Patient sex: F
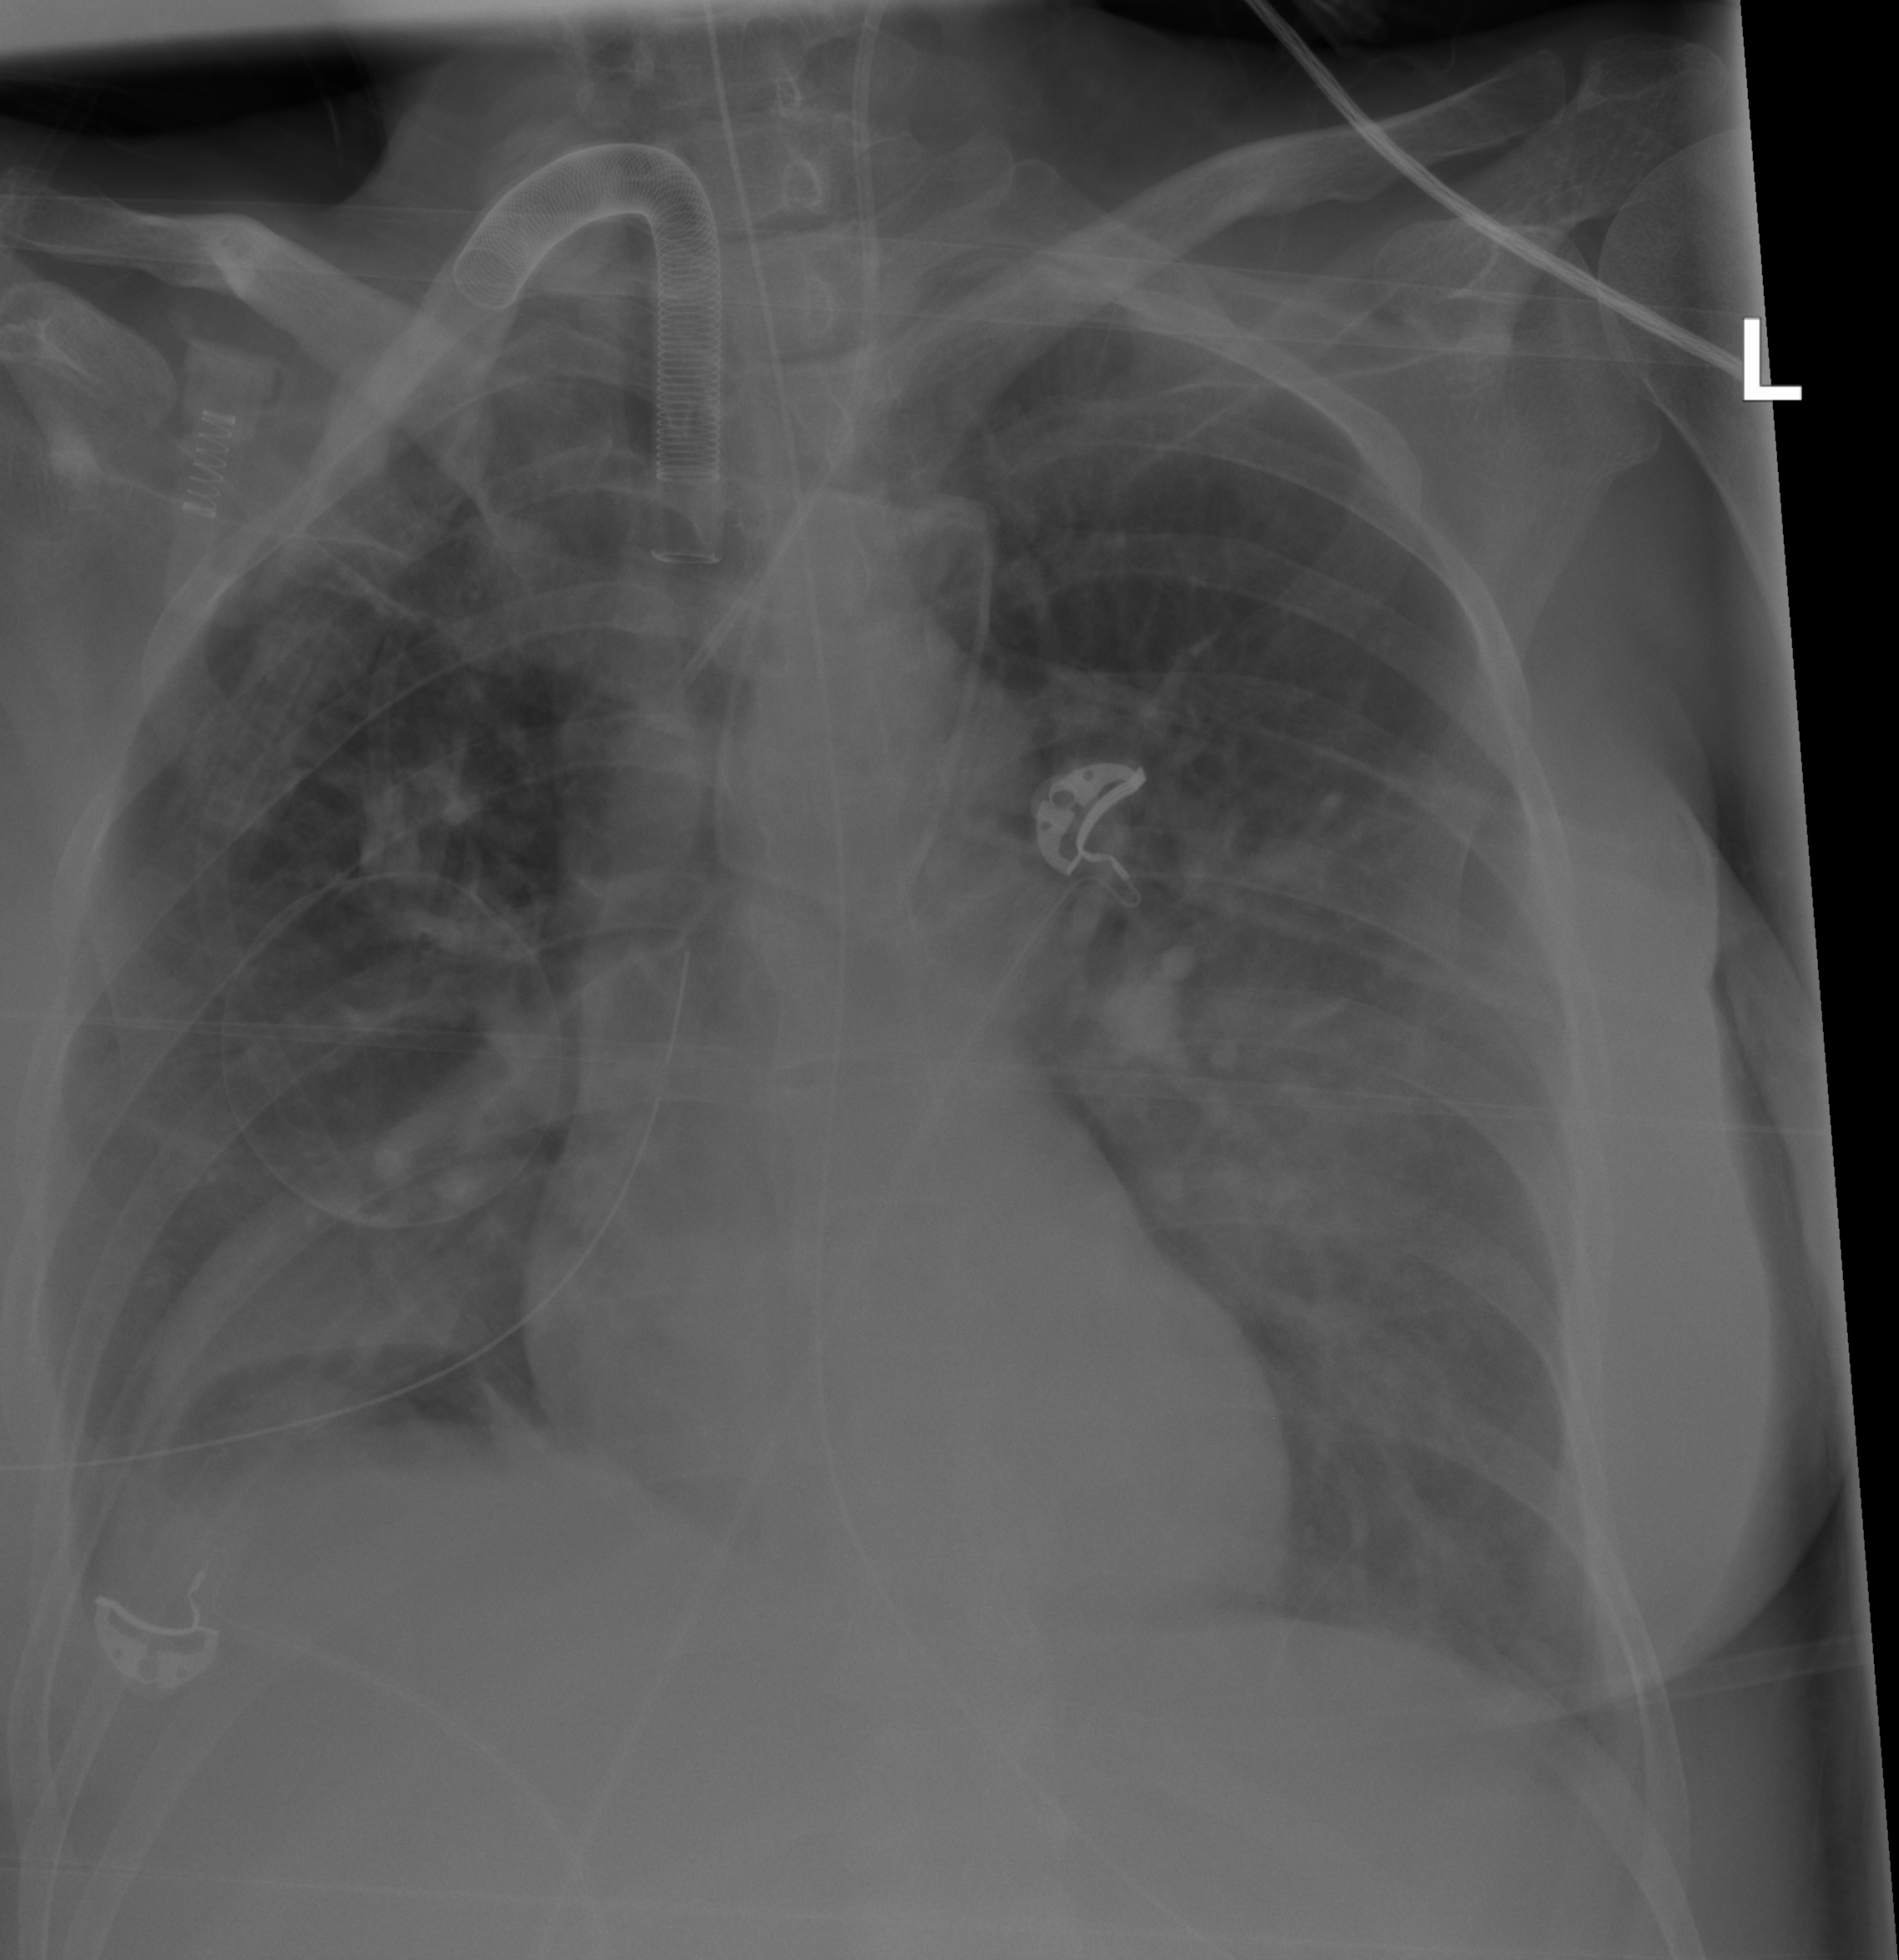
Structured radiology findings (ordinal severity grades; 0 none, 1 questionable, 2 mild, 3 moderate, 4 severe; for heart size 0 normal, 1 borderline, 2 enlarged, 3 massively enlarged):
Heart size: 0
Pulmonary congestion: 2
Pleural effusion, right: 2
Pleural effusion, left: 0
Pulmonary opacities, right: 1
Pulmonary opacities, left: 2
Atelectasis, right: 2
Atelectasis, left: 1